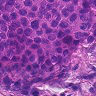
Metastatic tissue present: yes